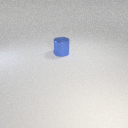
large blue metal cylinder